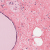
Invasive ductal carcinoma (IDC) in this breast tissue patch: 0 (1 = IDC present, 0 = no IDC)